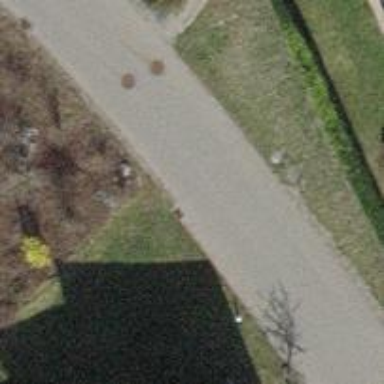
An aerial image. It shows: Paved residential road.